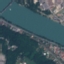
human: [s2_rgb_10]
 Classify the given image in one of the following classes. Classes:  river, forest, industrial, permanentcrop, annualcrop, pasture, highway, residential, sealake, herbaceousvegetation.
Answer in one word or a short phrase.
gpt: River